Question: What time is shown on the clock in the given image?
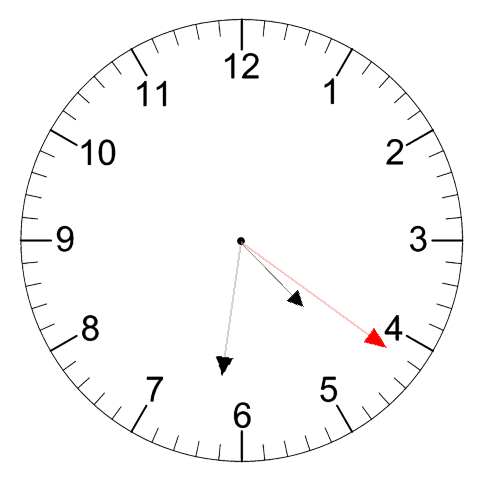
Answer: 04:31:21